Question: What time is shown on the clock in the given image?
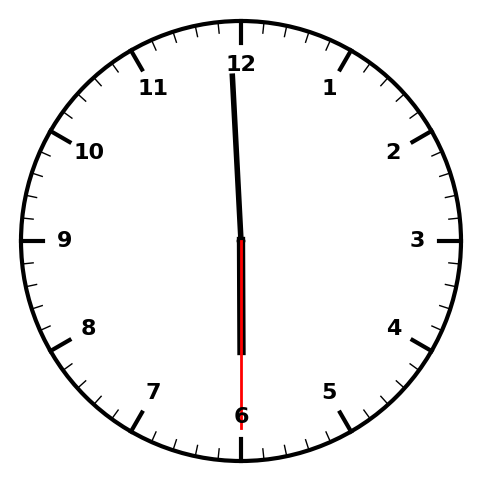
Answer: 05:59:30